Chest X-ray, PA view. Patient: 54 years old, sex F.
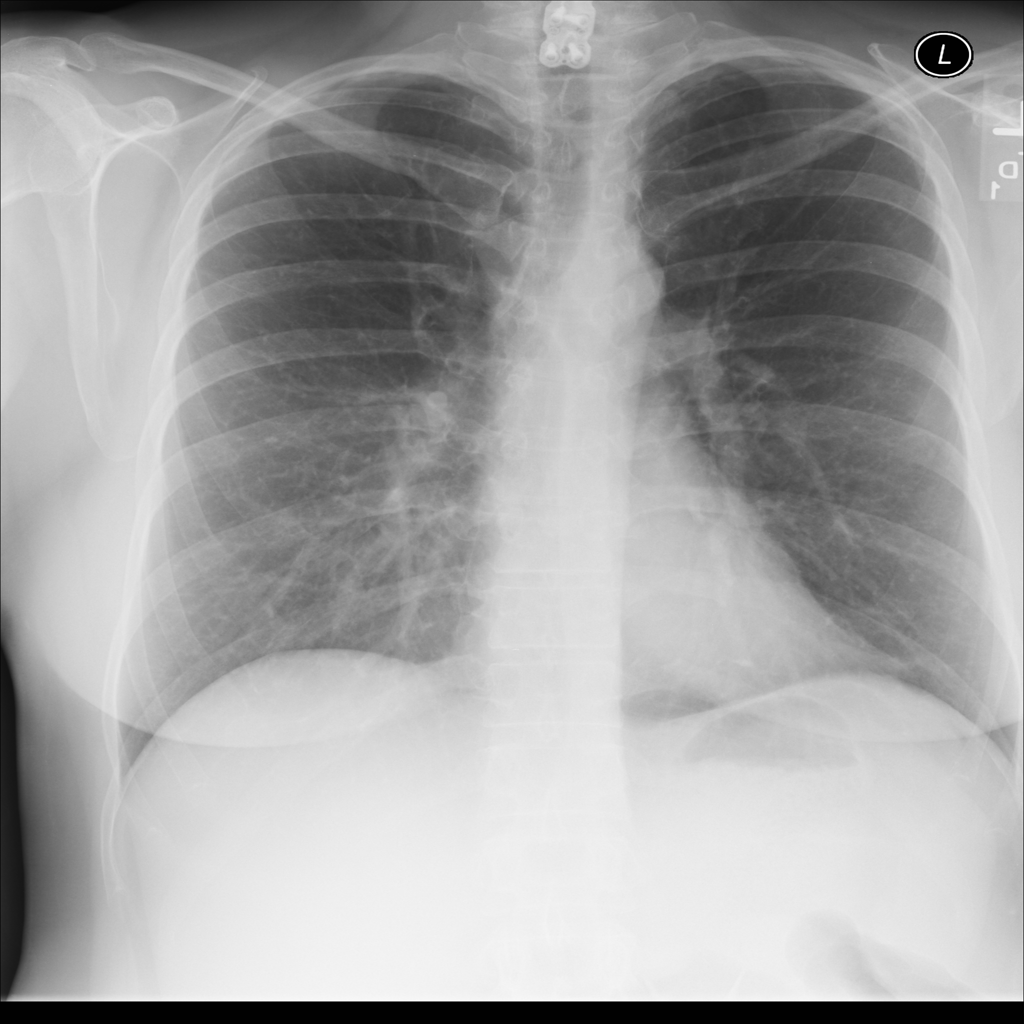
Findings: No Finding